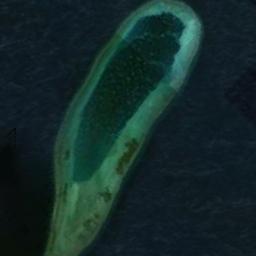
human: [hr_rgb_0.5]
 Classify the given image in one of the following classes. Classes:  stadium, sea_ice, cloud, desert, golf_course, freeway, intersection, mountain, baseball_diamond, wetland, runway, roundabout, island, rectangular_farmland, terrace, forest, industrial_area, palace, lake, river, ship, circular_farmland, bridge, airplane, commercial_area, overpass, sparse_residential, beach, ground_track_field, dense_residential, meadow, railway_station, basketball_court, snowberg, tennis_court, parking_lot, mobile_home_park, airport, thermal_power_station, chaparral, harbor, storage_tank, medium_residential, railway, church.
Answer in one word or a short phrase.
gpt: island